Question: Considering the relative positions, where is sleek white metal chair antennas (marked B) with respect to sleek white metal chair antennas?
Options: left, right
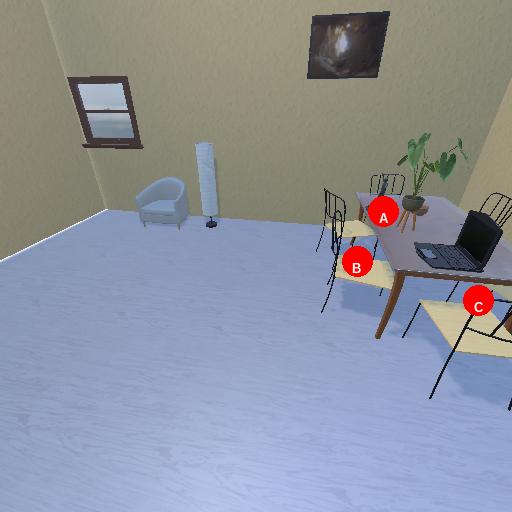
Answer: left